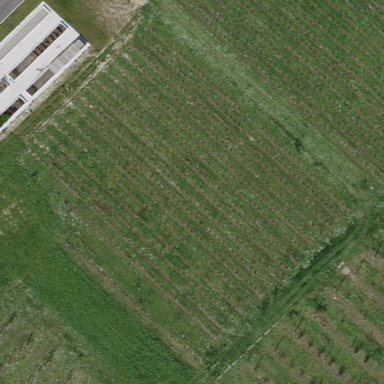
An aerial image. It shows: Vineyard.